Aerial crown-view tile of a tropical tree (Barro Colorado Island, Panama), acquired 20250512:
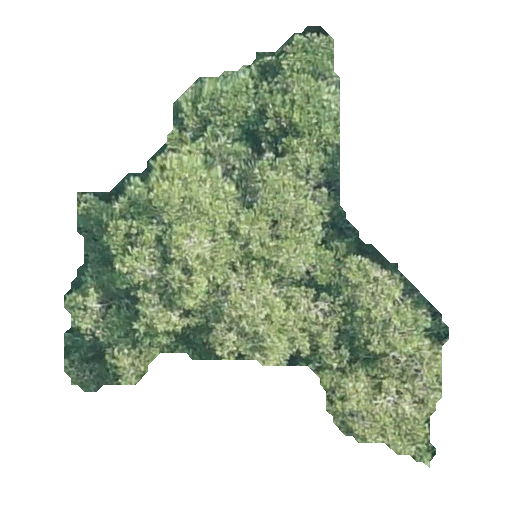
Species: Beilschmiedia tovarensis
GBIF accepted scientific name: Beilschmiedia tovarensis
Crown area: 129.972 m²